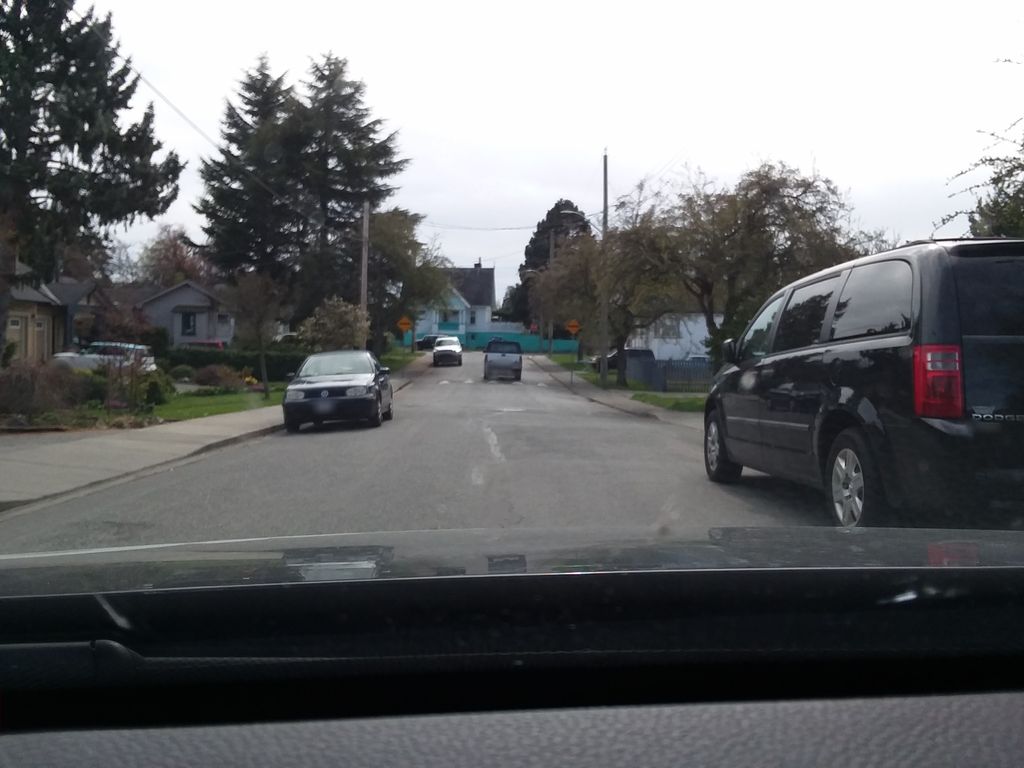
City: victoria